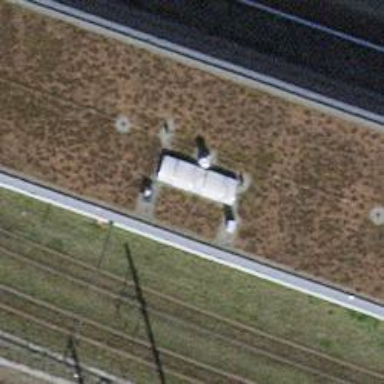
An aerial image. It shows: Public surveillance system is in place.